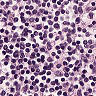
Metastatic tissue present: no